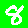
Digit: 8